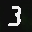
Label: 3